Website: walmart
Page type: customer-info-address
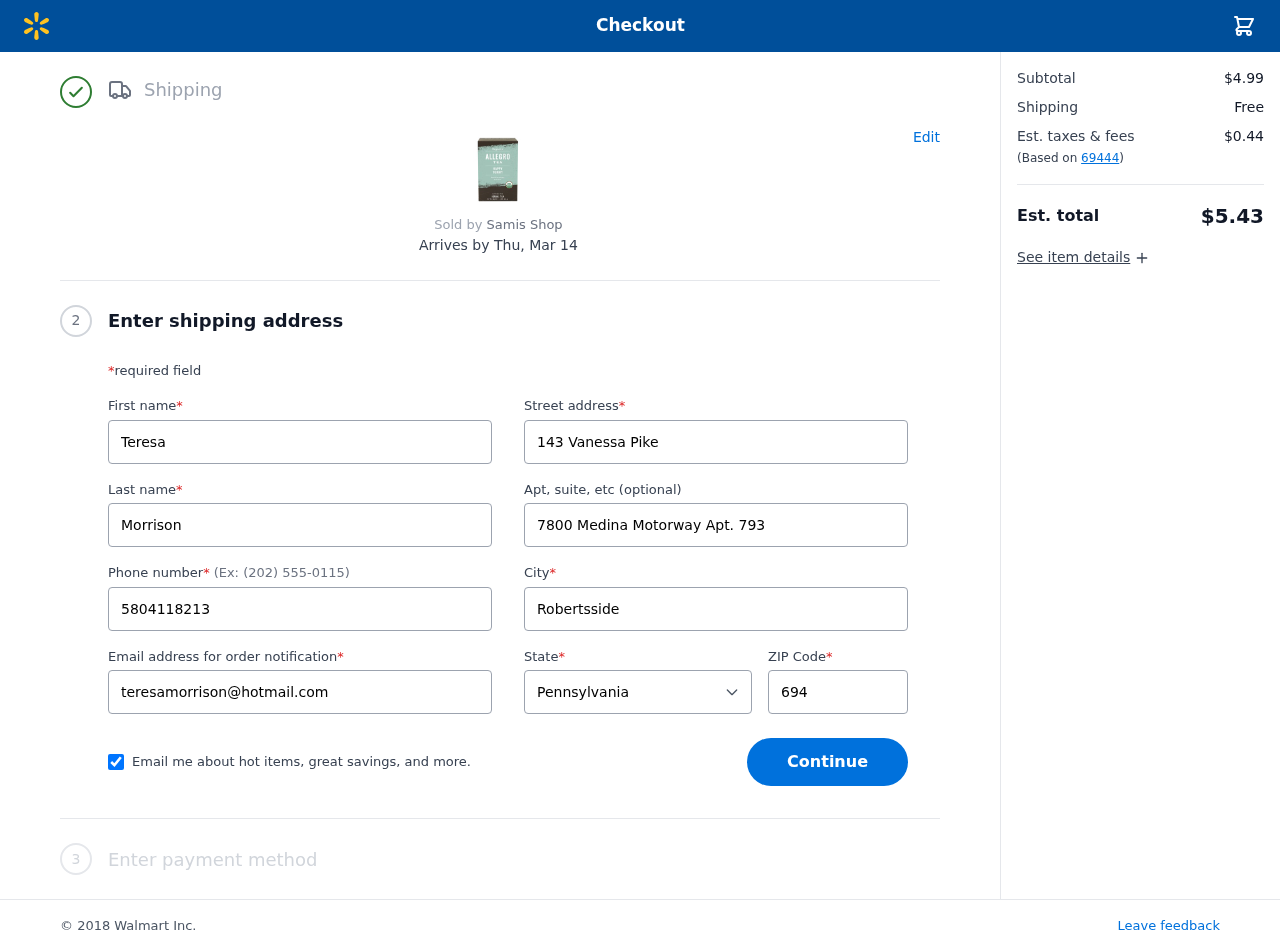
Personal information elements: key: PII_CITY
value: Robertsside
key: PII_EMAIL
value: teresamorrison@hotmail.com
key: PII_FIRSTNAME
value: Teresa
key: PII_LASTNAME
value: Morrison
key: PII_PHONE
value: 5804118213
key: PII_POSTCODE
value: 69444
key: PII_STATE
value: Pennsylvania
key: PII_STREET
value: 143 Vanessa Pike
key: PII_STREET2
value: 7800 Medina Motorway Apt. 793
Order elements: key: ORDER_DELIVERY_DATE
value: Thu, Mar 14
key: ORDER_SUBTOTAL
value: $4.99
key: ORDER_SHIPPING_COST
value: Free
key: ORDER_TAX
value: $0.44
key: ORDER_TOTAL
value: $5.43